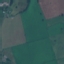
Land use / land cover: Pasture